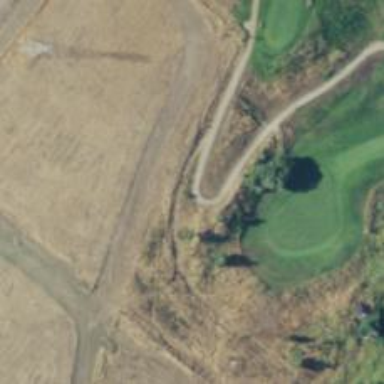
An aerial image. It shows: Path for both roads and golfers.